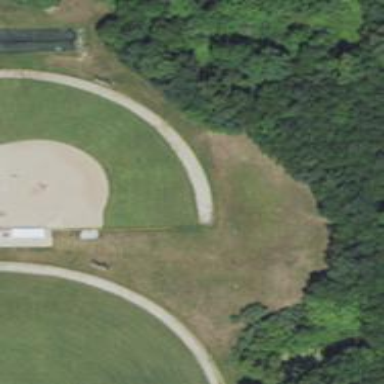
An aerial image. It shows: Softball pitch for leisure sports.